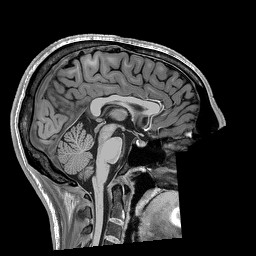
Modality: T1w
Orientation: sagittal
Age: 21
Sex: male